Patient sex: M
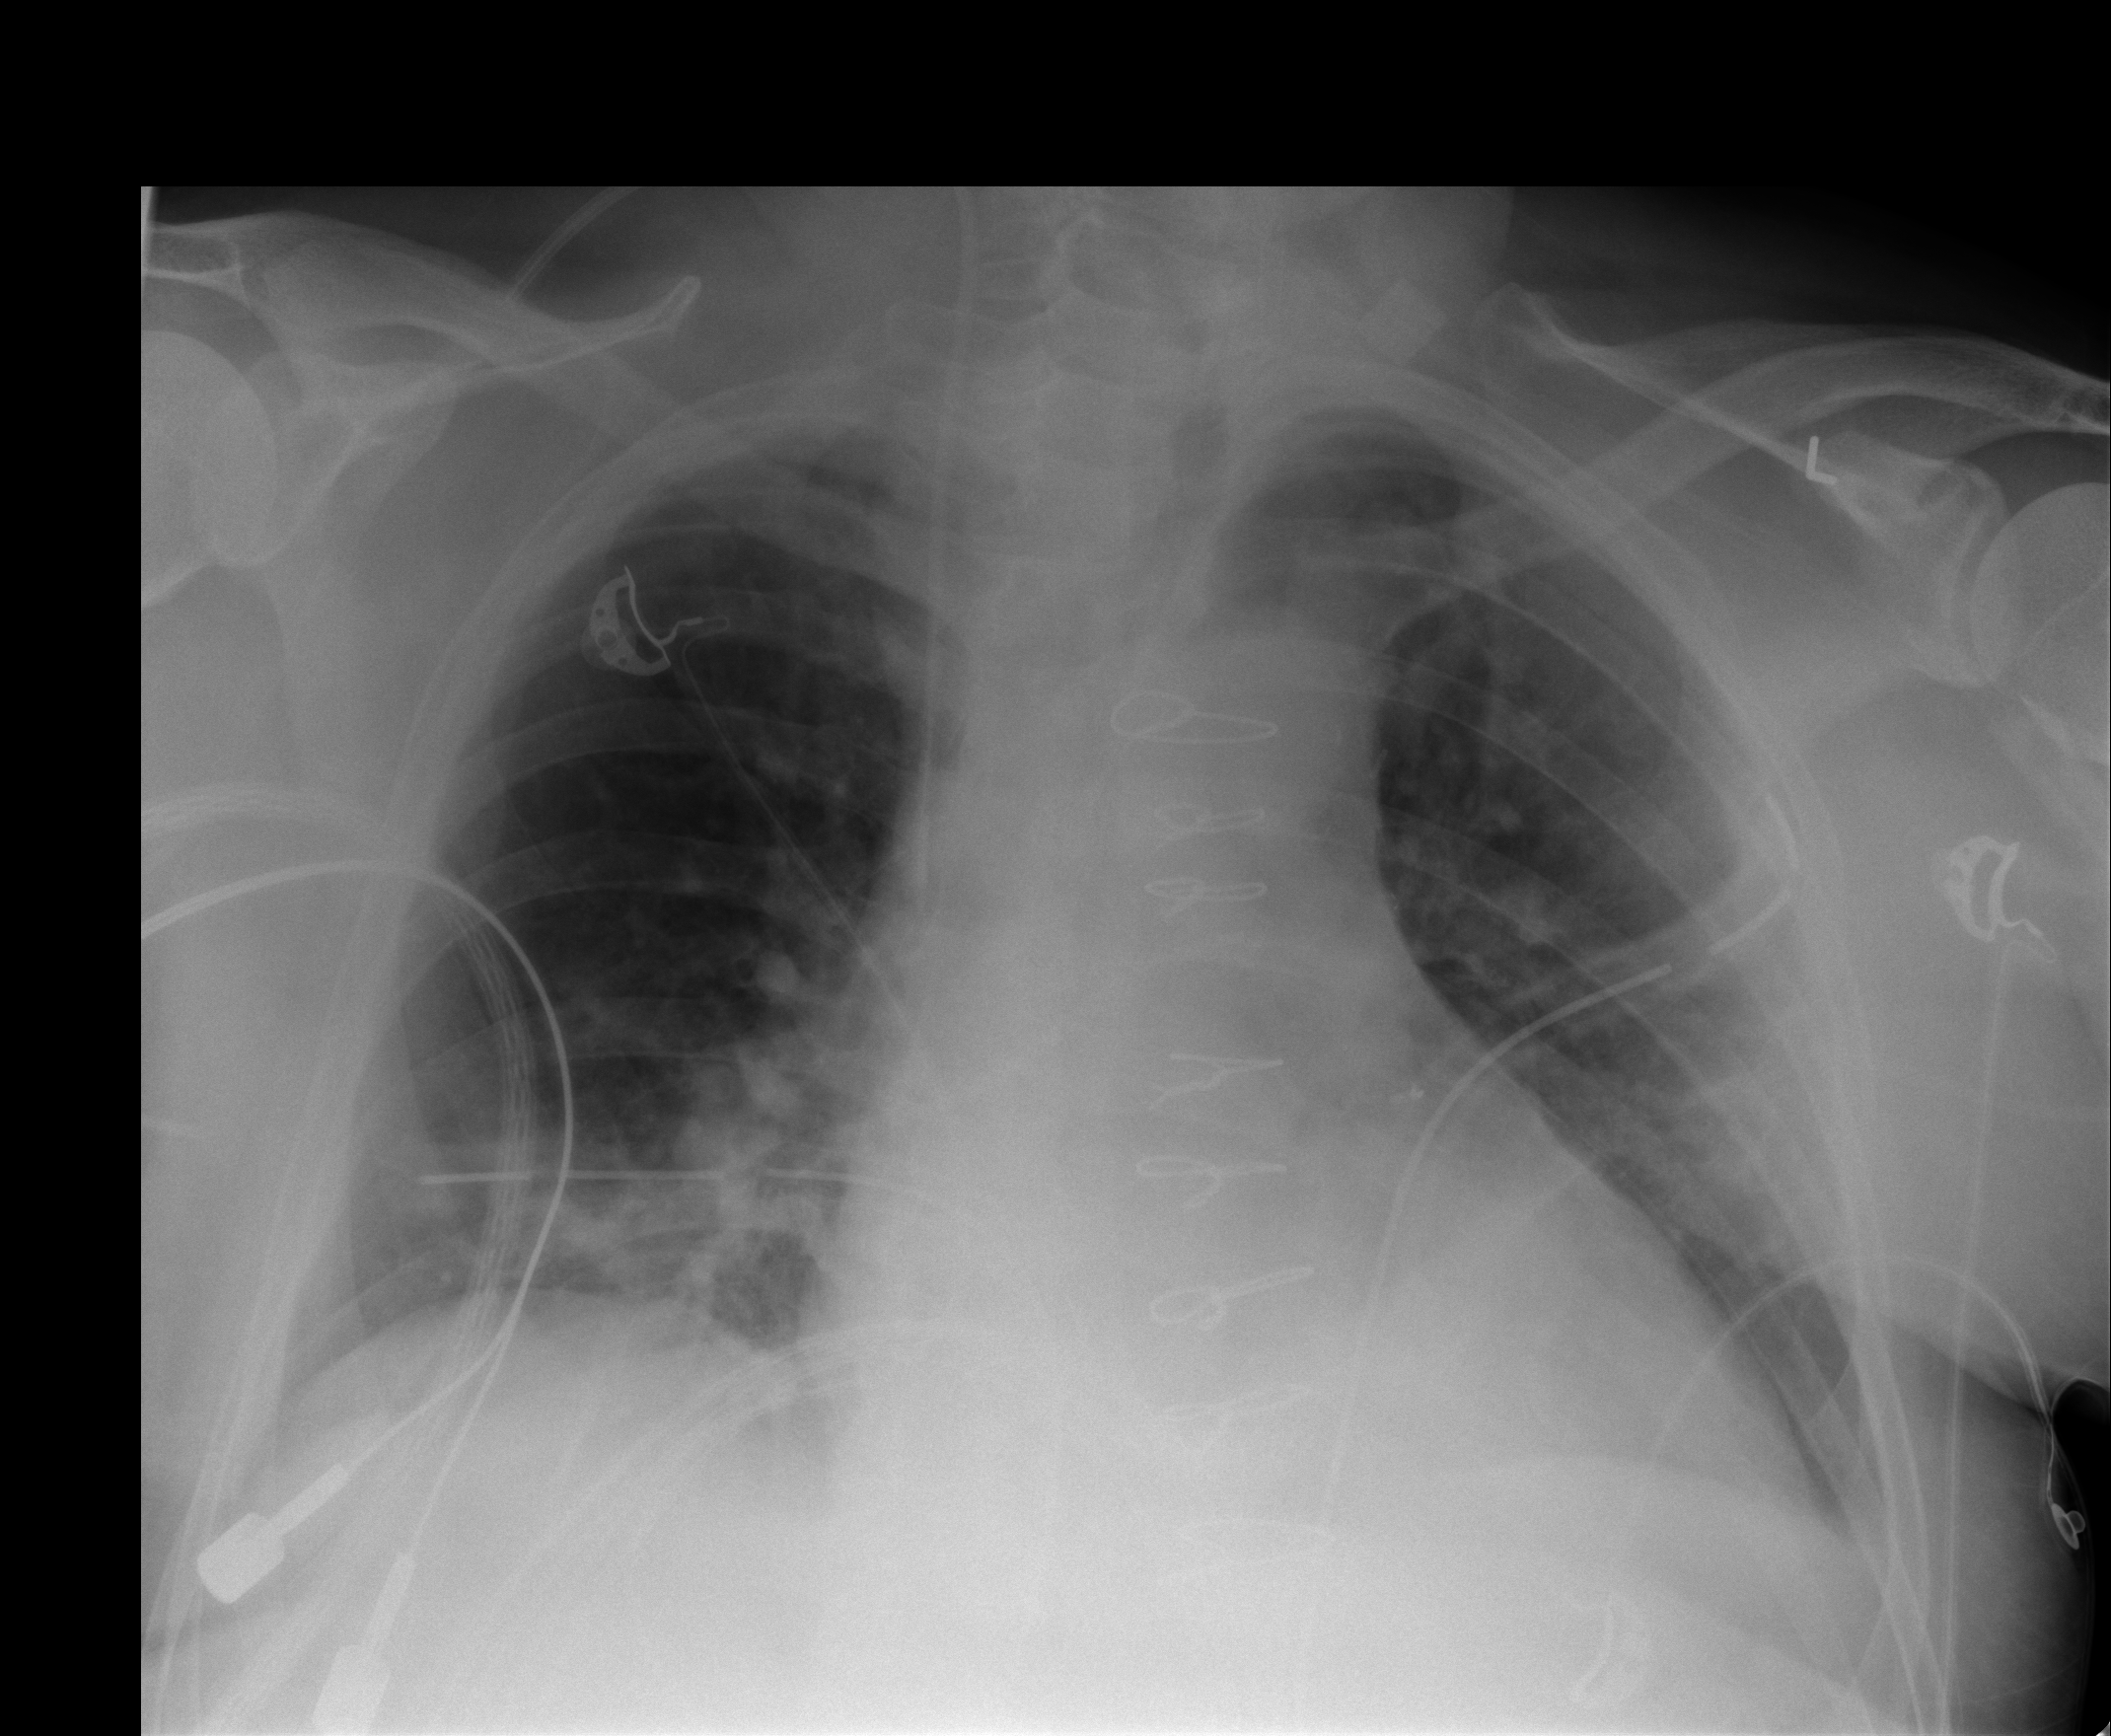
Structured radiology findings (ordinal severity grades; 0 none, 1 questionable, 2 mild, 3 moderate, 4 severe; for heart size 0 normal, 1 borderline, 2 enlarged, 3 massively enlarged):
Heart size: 2
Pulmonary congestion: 2
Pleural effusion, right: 0
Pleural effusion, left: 0
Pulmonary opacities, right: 2
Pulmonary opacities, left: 2
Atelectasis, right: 2
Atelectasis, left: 2